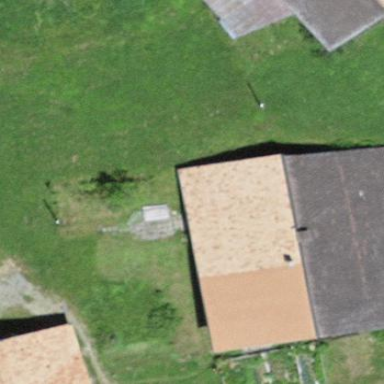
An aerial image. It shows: Residential building.